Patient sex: F
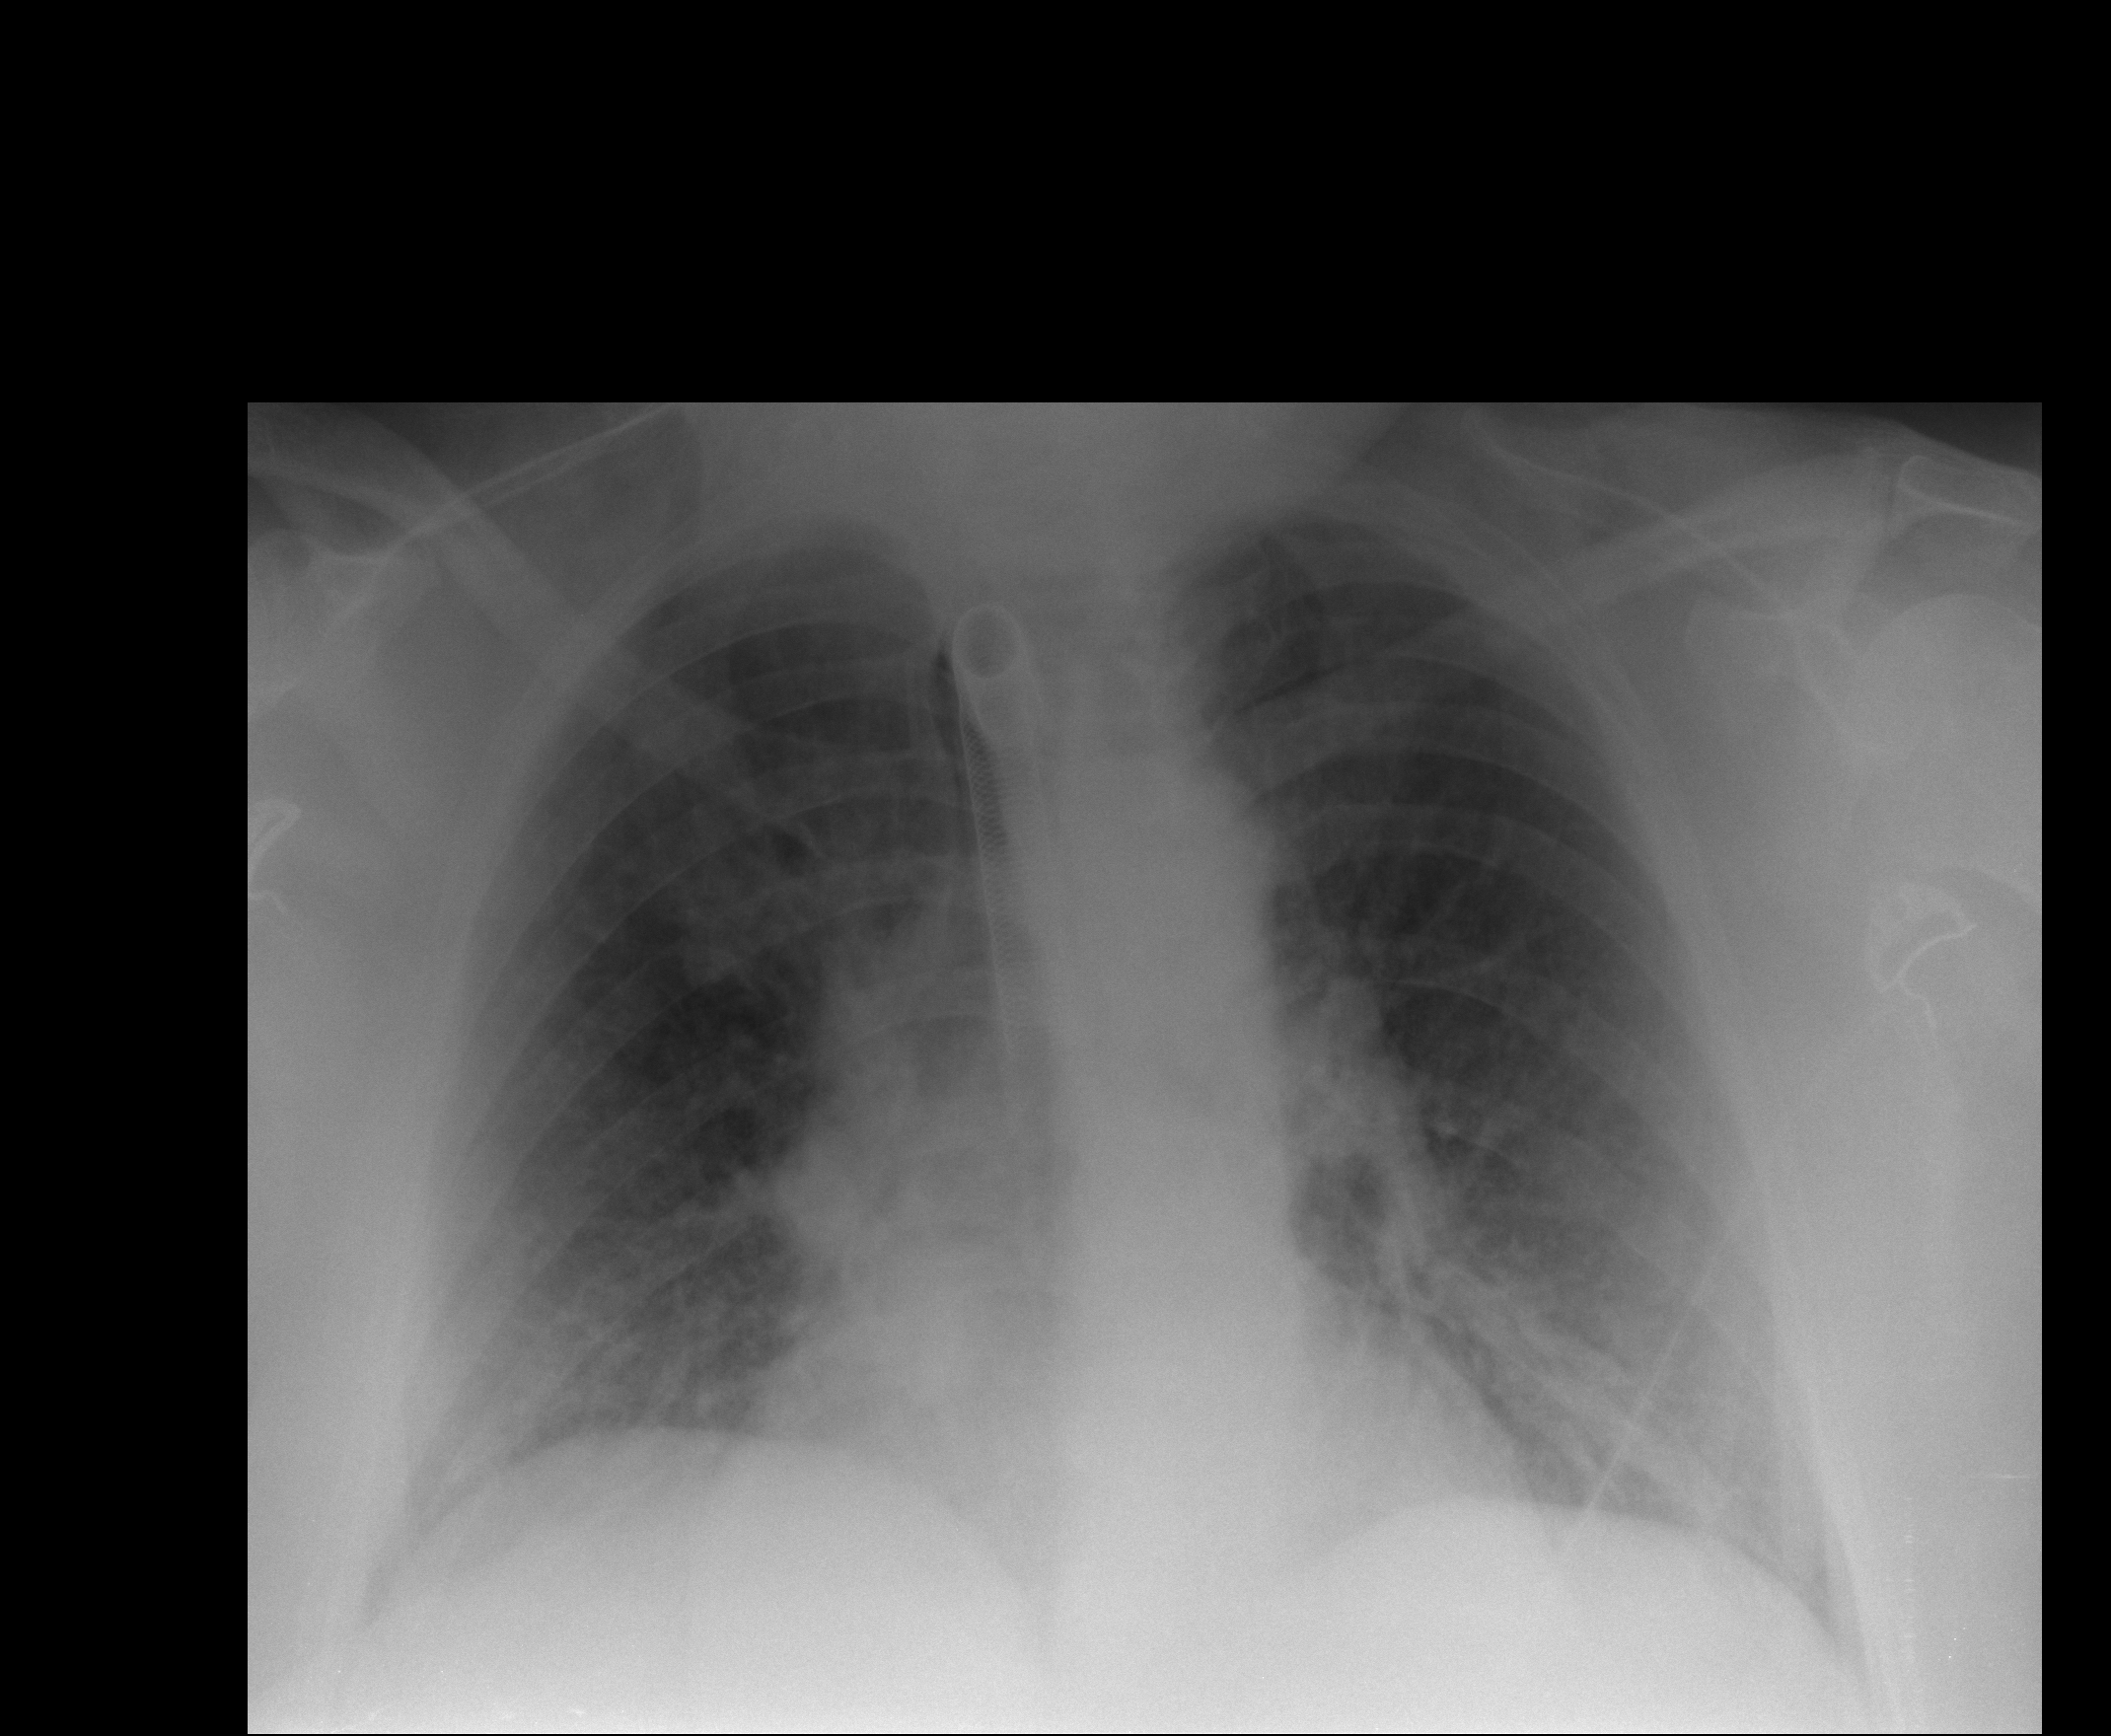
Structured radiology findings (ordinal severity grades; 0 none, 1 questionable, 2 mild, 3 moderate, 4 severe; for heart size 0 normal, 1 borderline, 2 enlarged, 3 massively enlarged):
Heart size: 1
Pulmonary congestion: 2
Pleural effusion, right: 0
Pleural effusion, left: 0
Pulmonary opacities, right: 0
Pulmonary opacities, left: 0
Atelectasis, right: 2
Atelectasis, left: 2